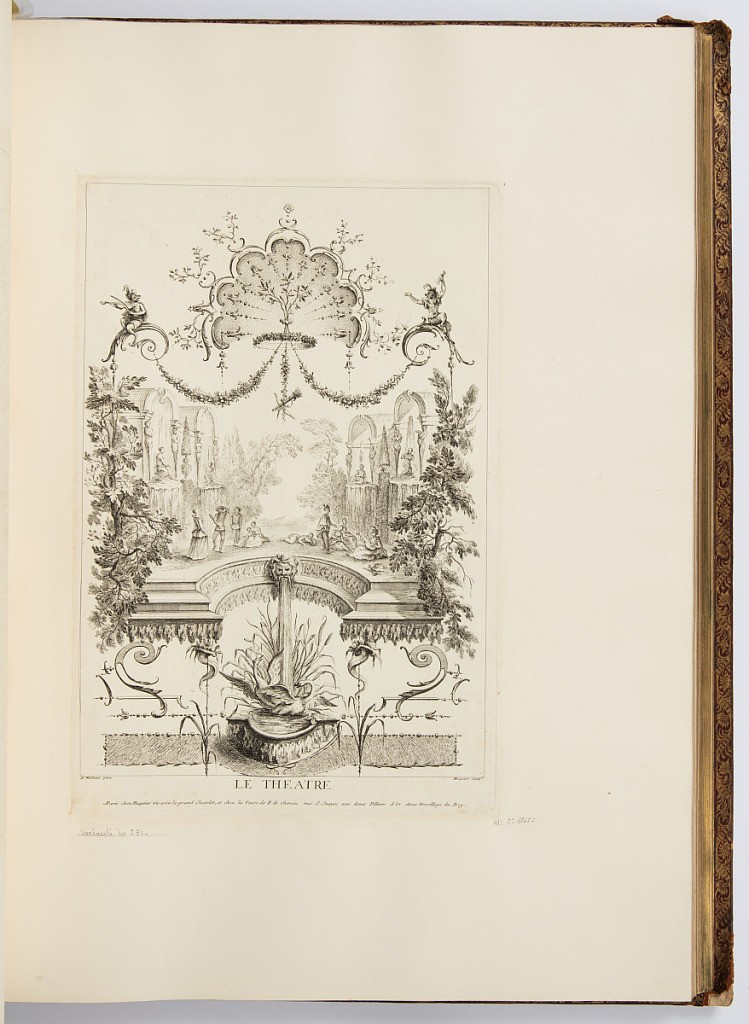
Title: LE THEATRE
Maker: Antoine Watteau, French, 1684–1721
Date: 1723-1735
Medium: Etching on laid paper
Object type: Bound print
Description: Page of arabesque ornamentation framing a central vignette of well-dressed figures playing music and lounging in a stepped landscape with fountains; at left, are a group of Commedia dell'arte figures. At the center of the steps is a mascaron spewing water into a basin with cat tails and swans. The scene is framed by branches, garlands, a rose wreath, and scrolls, on top of which sit monkeys playing music (singeries). The plate is signed. This plate is a variation of 1921-6-224-55, with the addition of the Commedia dell'arte figures.